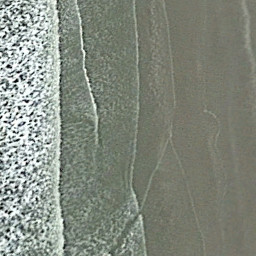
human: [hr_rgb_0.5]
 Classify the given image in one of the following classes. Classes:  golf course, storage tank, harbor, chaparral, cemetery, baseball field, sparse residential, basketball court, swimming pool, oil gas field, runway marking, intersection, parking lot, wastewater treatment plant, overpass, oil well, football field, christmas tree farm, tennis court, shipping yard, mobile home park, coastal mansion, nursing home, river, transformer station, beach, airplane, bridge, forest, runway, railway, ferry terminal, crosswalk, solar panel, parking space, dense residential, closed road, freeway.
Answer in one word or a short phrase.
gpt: beach